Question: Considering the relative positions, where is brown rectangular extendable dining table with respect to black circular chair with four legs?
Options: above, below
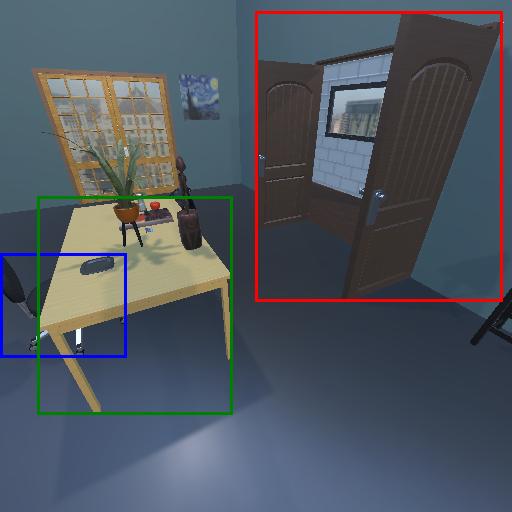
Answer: above